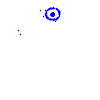
Particle: pion